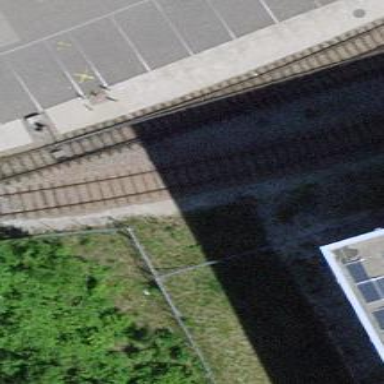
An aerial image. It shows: Railway switch.